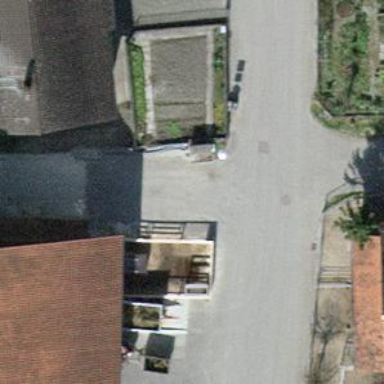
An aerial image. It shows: Street cabinet.